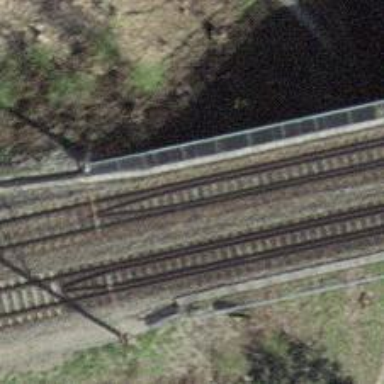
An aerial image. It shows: Railway bridge with electrified tracks and single contact line.